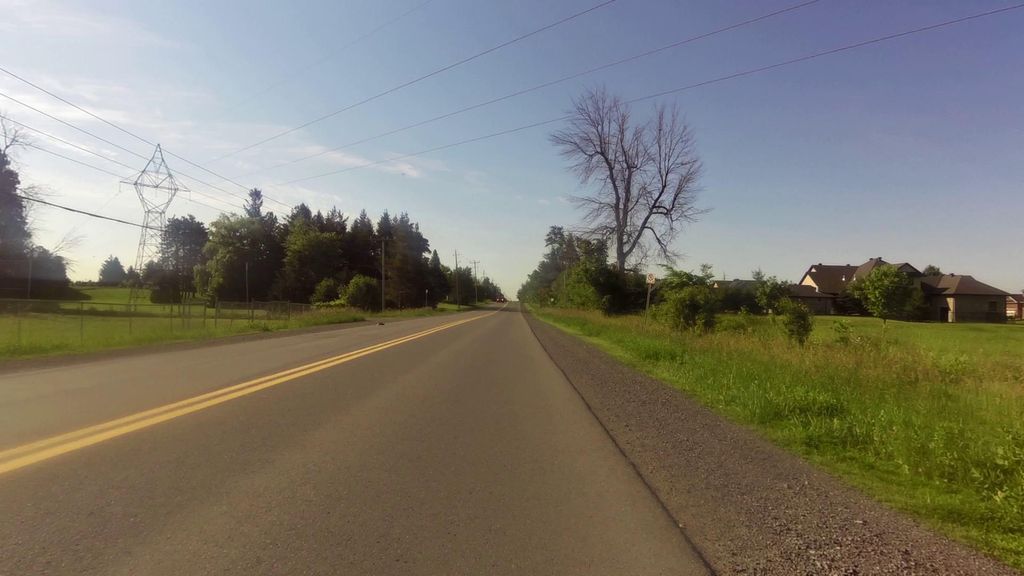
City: ottawa-gatineau